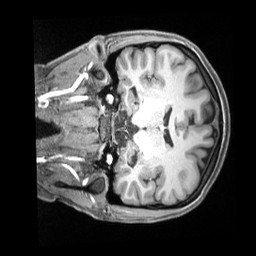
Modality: T1w
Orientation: coronal
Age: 24
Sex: female
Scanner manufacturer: siemens
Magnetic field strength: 3 T
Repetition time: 2.4 s
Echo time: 0.00226 s